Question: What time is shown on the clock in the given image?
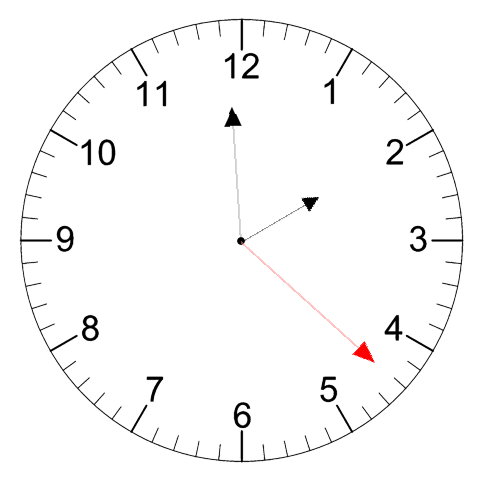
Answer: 01:59:22